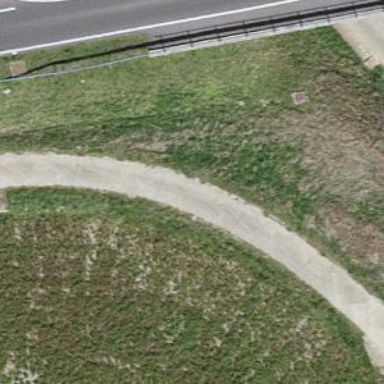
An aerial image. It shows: Concrete track with grade1 tracktype.